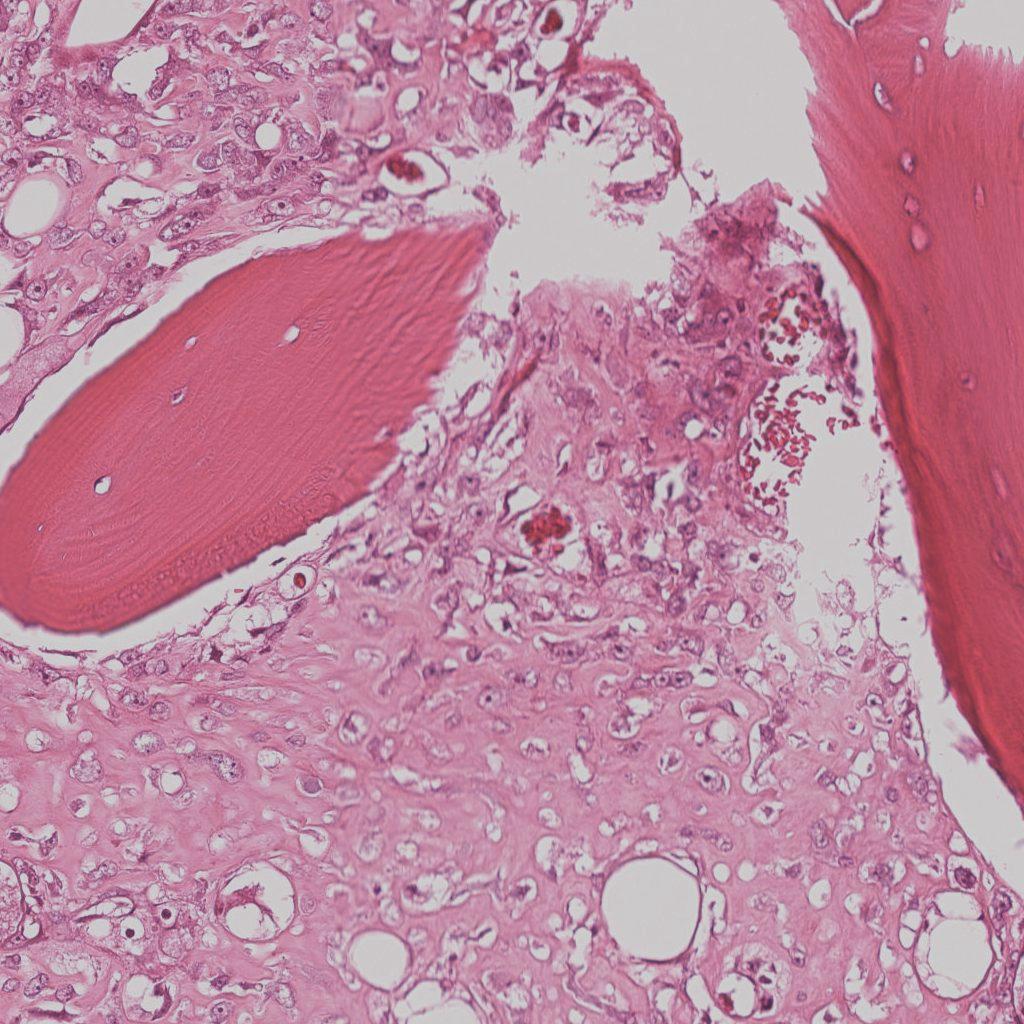
Label: Viable